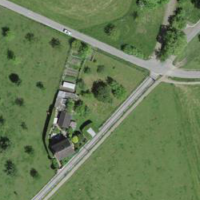
EUNIS habitat code: 24
Species observed at this site:
Aegopodium podagraria
Tanacetum parthenium